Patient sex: M
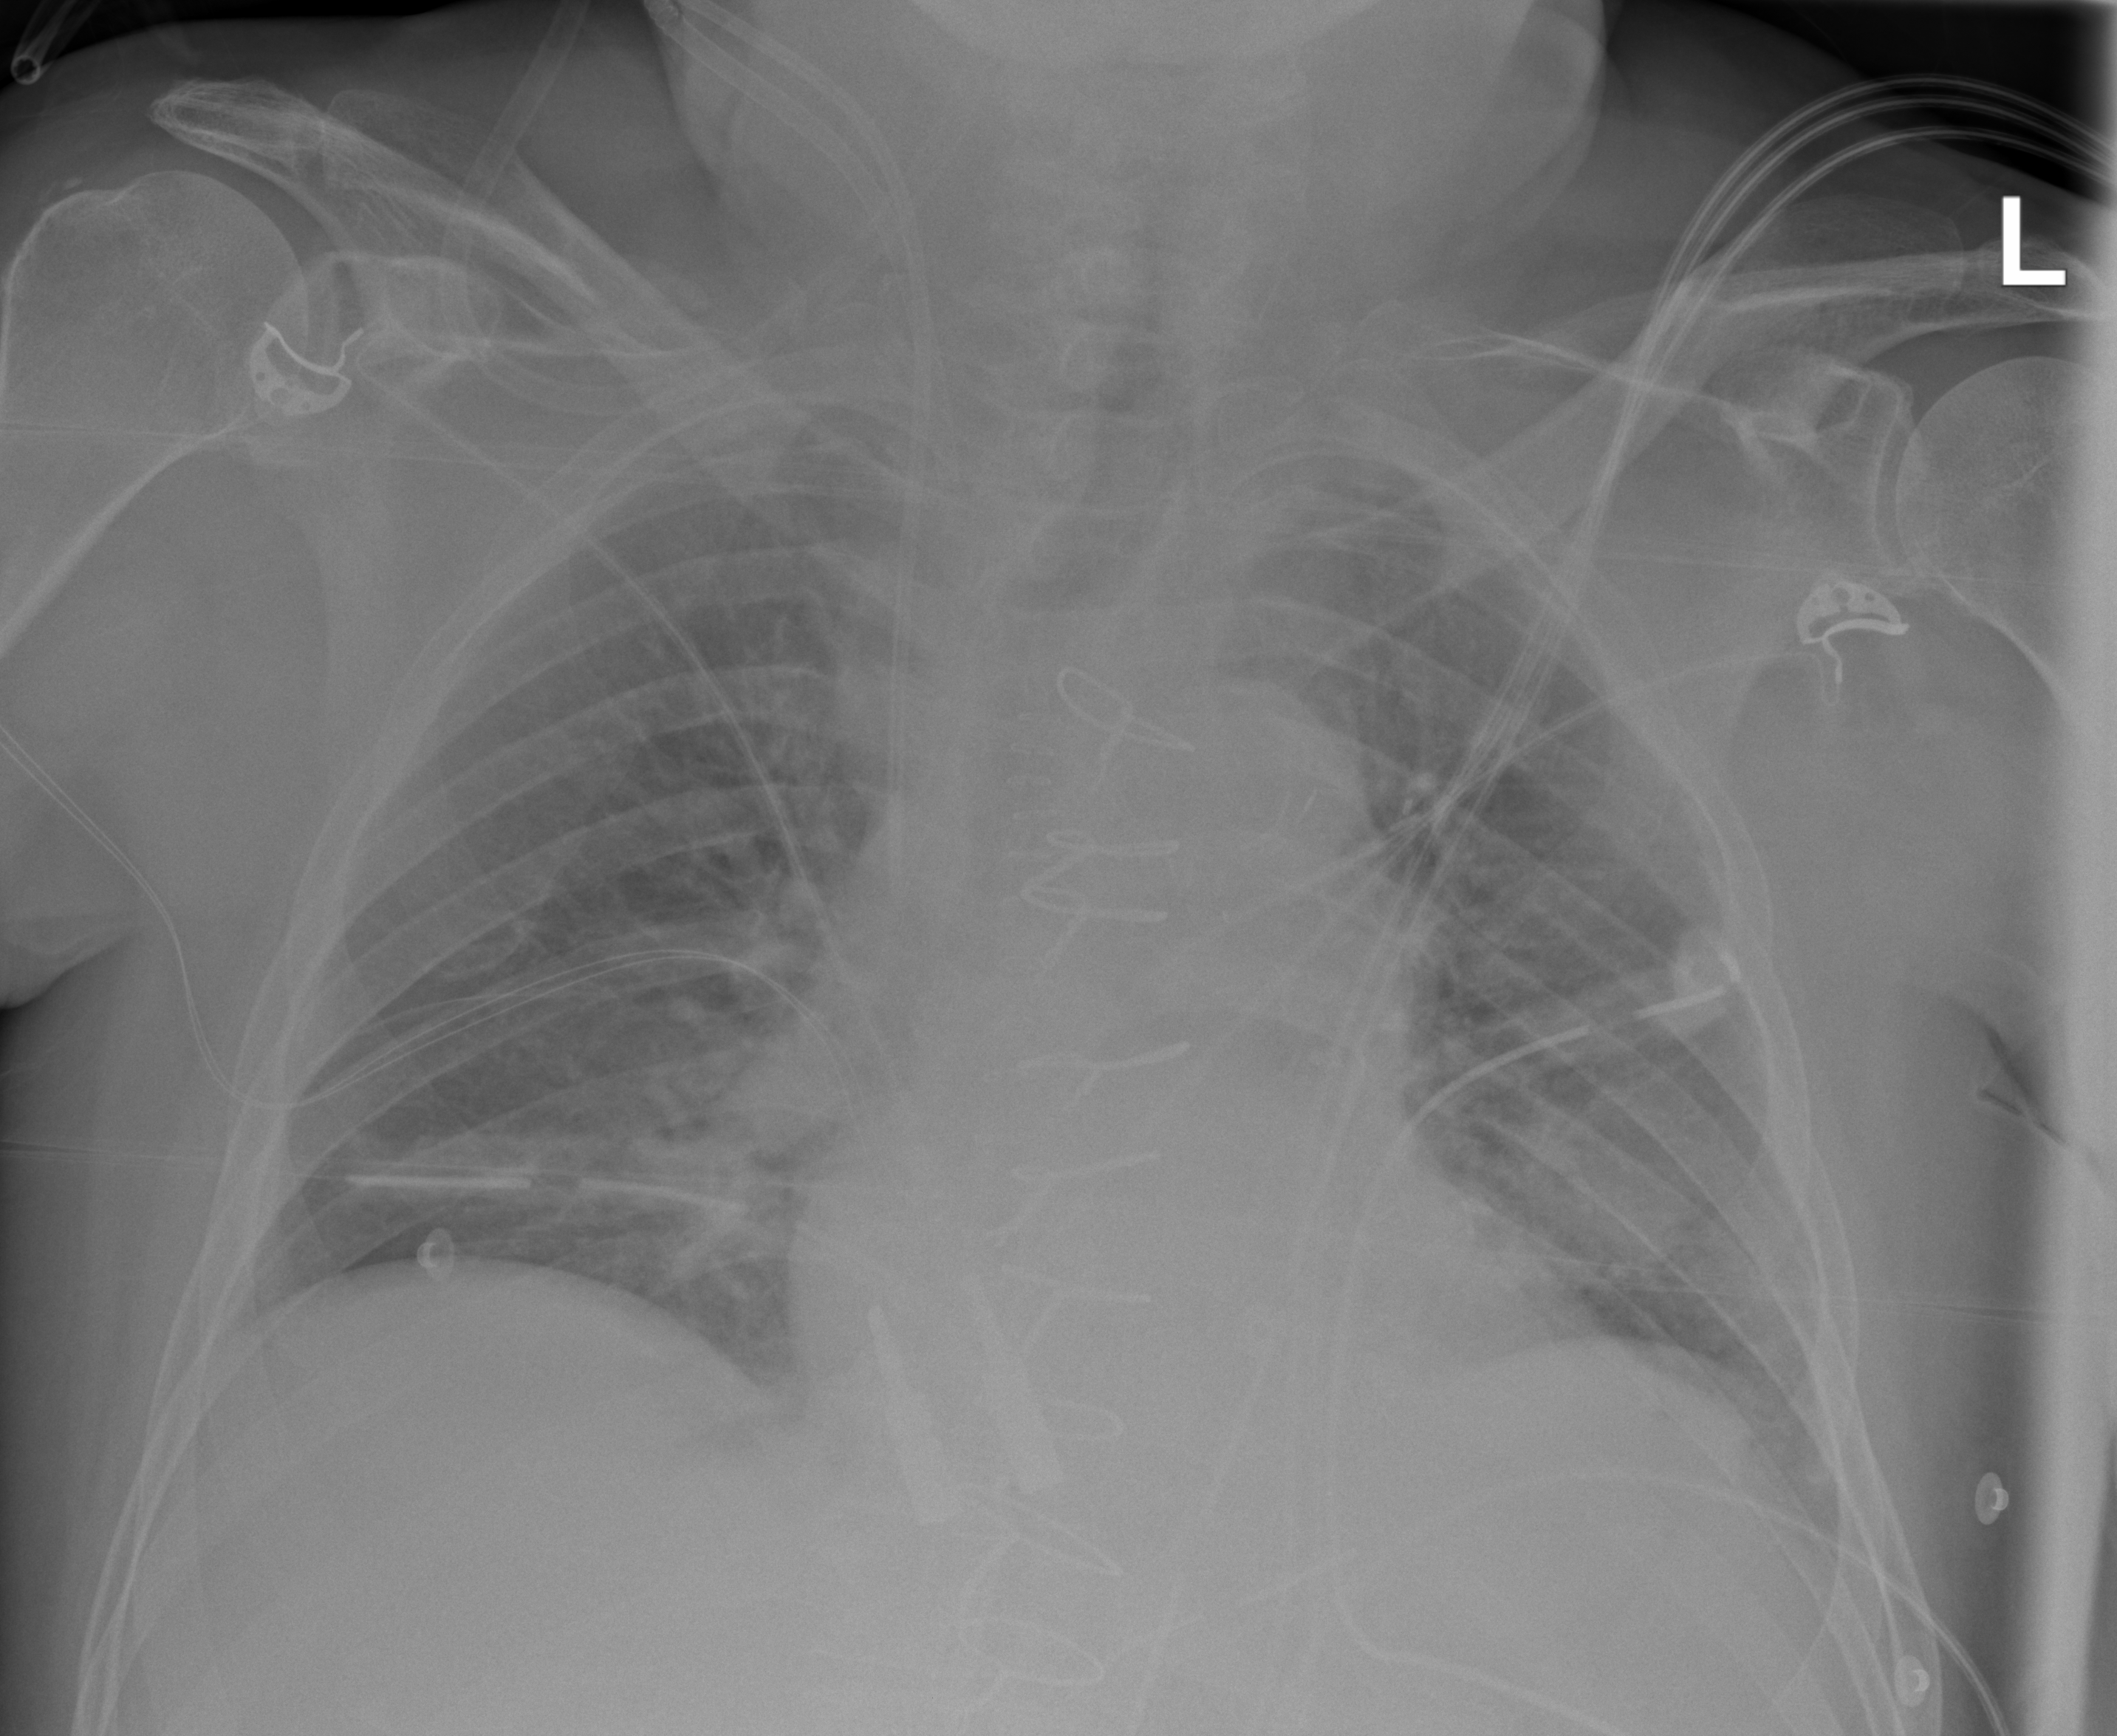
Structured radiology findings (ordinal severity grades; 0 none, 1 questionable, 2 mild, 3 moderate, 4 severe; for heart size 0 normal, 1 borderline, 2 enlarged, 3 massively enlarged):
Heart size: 1
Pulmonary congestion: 2
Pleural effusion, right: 0
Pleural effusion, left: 0
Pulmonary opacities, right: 0
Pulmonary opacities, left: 0
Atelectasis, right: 0
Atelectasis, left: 0